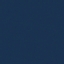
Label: SeaLake